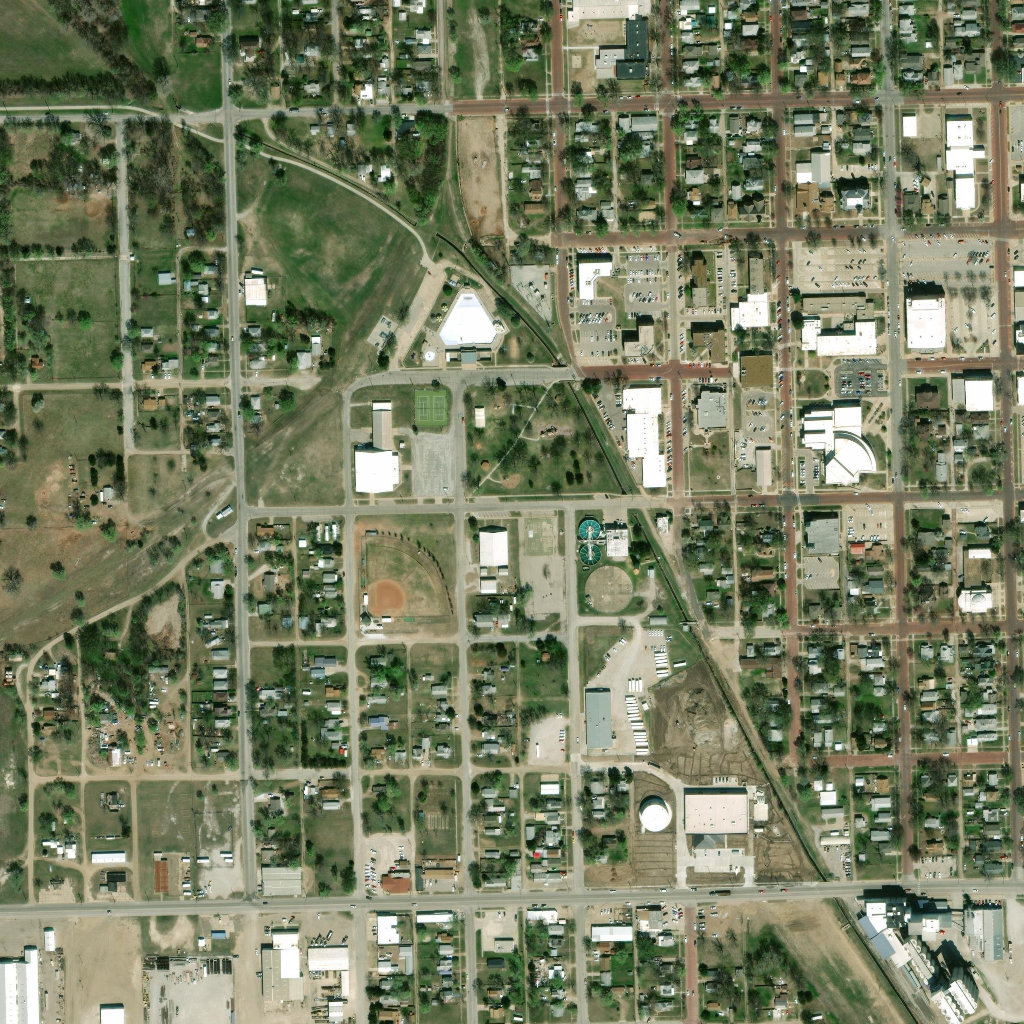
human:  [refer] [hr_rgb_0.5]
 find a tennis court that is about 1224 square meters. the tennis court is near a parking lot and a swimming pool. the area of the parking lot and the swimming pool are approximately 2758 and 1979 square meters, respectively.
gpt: <box>[[40, 38, 43, 41, 0]]</box>